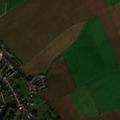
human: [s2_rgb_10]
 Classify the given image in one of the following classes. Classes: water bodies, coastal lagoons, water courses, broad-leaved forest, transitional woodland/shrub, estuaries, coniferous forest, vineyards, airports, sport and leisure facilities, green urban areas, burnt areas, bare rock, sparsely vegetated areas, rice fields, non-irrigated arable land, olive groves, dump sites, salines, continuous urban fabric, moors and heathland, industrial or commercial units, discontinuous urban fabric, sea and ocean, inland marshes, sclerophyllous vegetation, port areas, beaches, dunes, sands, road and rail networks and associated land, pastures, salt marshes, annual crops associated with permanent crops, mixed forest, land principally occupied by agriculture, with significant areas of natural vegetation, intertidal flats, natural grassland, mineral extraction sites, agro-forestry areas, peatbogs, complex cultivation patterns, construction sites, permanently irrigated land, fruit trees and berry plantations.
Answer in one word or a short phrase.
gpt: discontinuous urban fabric, non-irrigated arable land, pastures